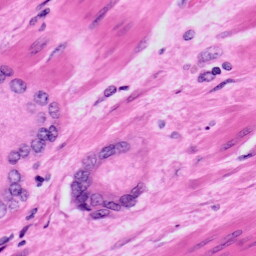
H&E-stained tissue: Prostate